Interaction volume radius: 10 \u00c5
Interaction volume height: 45 \u00c5
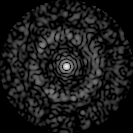
Disorder parameter: 0.8415